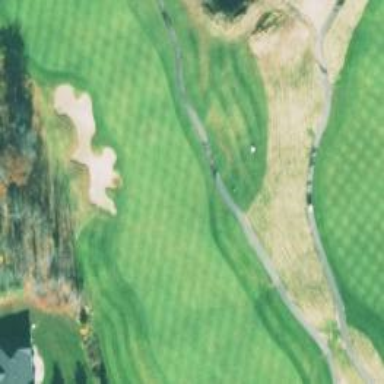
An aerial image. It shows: Golf hole.